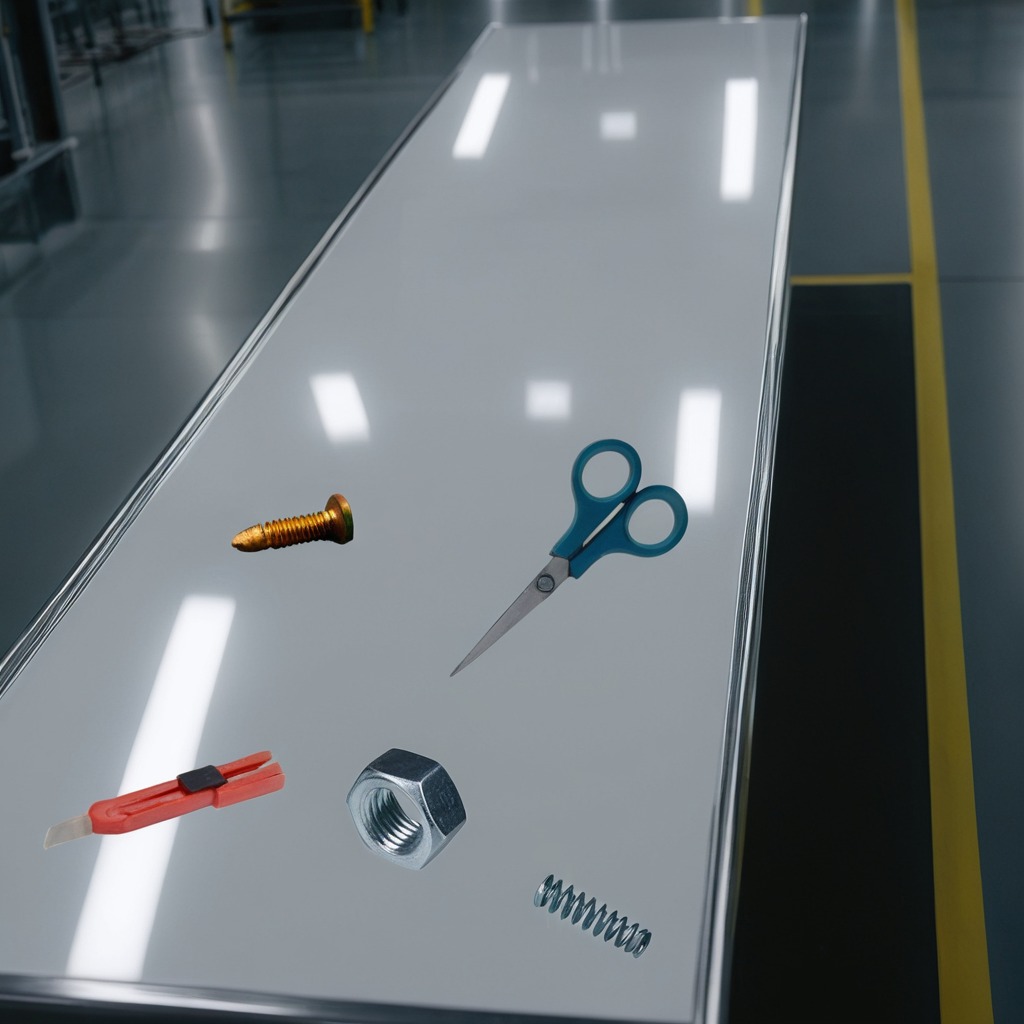
A utility knife, a metal machine screw, a coiled metal spring, a pair of scissors, and a metal nut are lying on a high-gloss table in a ship maintenance bay industrial lighting.